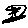
Label: tree